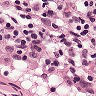
Metastatic tissue present: no